【题型】证明题　【知识点】解析几何　【难度】medium
已知双曲线 \( C \) 的中心为坐标原点，\( F_1,F_2 \) 是 \( C \) 的两个焦点，其中左焦点为 \( (-2\sqrt{5},0) \)，离心率为 \( \sqrt{5} \)。

(1) 求 \( C \) 的方程；

(2) 双曲线 \( C \) 上存在一点 \( P \)，使得 \( \angle F_1PF_2 = 120^\circ \)，求三角形 \( PF_1F_2 \) 的面积；

(3) 记 \( C \) 的左、右顶点分别为 \( A_1,A_2 \)，过点 \( (-4,0) \) 的直线 \( l \) 与 \( C \) 的左支交于 \( M,N \) 两点，\( M \) 在第二象限，直线 \( MA_1 \) 与 \( NA_2 \) 交于点 \( P \)。证明：点 \( P \) 在定直线上。

\vspace{1em}
【解答】
【答案】

(1) \( \frac{x^2}{4} - \frac{y^2}{16} = 1 \)

(2) \( \frac{16\sqrt{3}}{3} \)

(3) 证明见解析

\vspace{1em}

【解析】

(1) 设双曲线方程为 \( \frac{x^2}{a^2} - \frac{y^2}{b^2} = 1 \ (a>0,b>0) \)，

由左焦点坐标可知 \( c = 2\sqrt{5} \)，

则 \( e = \frac{c}{a} = \sqrt{5} \)，可得 \( a = 2 \)，\( b = \sqrt{c^2 - a^2} = 4 \)，

双曲线方程为 \( \frac{x^2}{4} - \frac{y^2}{16} = 1 \)。

(2) 由 (1) 知，\( a = 2 \)，\( c = 2\sqrt{5} \)，所以 \( ||PF_1| - |PF_2|| = 2a = 4 \)，\( |F_1F_2| = 2c = 4\sqrt{5} \)，

在 \( \triangle PF_1F_2 \) 中，由余弦定理得 \( \cos \angle F_1PF_2 = \frac{|PF_1|^2 + |PF_2|^2 - |F_1F_2|^2}{2|PF_1||PF_2|} = -\frac{1}{2} \)，

即 \( \frac{(|PF_1| - |PF_2|)^2 + 2|PF_1||PF_2| - |F_1F_2|^2}{2|PF_1||PF_2|} = -\frac{1}{2} \)，

即 \( \frac{16 + 2|PF_1||PF_2| - 80}{2|PF_1||PF_2|} = -\frac{1}{2} \)，所以 \( |PF_1||PF_2| = \frac{64}{3} \)，

所以三角形 \( PF_1F_2 \) 的面积为 \( \frac{1}{2}|PF_1||PF_2| \cdot \sin \angle F_1PF_2 = \frac{1}{2} \times \frac{64}{3} \times \frac{\sqrt{3}}{2} = \frac{16\sqrt{3}}{3} \)。

(3) 证明：由 (1) 可得 \( A_1(-2,0),A_2(2,0) \)，设 \( M(x_1,y_1),N(x_2,y_2) \)，

显然直线 \( MN \) 的斜率不为 0，所以设直线 \( MN \) 的方程为 \( x = my - 4 \)，且 \( -\frac{1}{2} < m < \frac{1}{2} \)，

联立
\[
\begin{cases}
x = my - 4 \\
\frac{x^2}{4} - \frac{y^2}{16} = 1
\end{cases}
\]
，可得 \( (4m^2 - 1)y^2 - 32my + 48 = 0 \)，

且 \( 4m^2 - 1 \neq 0 \)，\( \Delta = 64(4m^2 + 3) > 0 \)，

则 \( y_1 + y_2 = \frac{32m}{4m^2 - 1}, \quad y_1y_2 = \frac{48}{4m^2 - 1} \)，

直线 \( MA_1 \) 的方程为 \( y = \frac{y_1}{x_1 + 2}(x + 2) \)，直线 \( NA_2 \) 的方程为 \( y = \frac{y_2}{x_2 - 2}(x - 2) \)，

联立直线 \( MA_1 \) 与直线 \( NA_2 \) 的方程，消去 \( y \) 可得：

\[
\frac{x + 2}{x - 2} = \frac{y_2(x_1 + 2)}{y_1(x_2 - 2)} = \frac{y_2(my_1 - 2)}{y_1(my_2 - 6)} = \frac{my_1y_2 - 2(y_1 + y_2) + 2y_1}{my_1y_2 - 6y_1}
\]

\[
= \frac{m \cdot \frac{48}{4m^2 - 1} - 2 \cdot \frac{32m}{4m^2 - 1} + 2y_1}{m \cdot \frac{48}{4m^2 - 1} - 6y_1} = \frac{\frac{-16m}{4m^2 - 1} + 2y_1}{\frac{48m}{4m^2 - 1} - 6y_1} = -\frac{1}{3},
\]

由 \( \frac{x + 2}{x - 2} = -\frac{1}{3} \)，可得 \( x = -1 \)，即 \( x_P = -1 \)，

据此可得点 \( P \) 在定直线 \( x = -1 \) 上运动。

\vspace{1em}

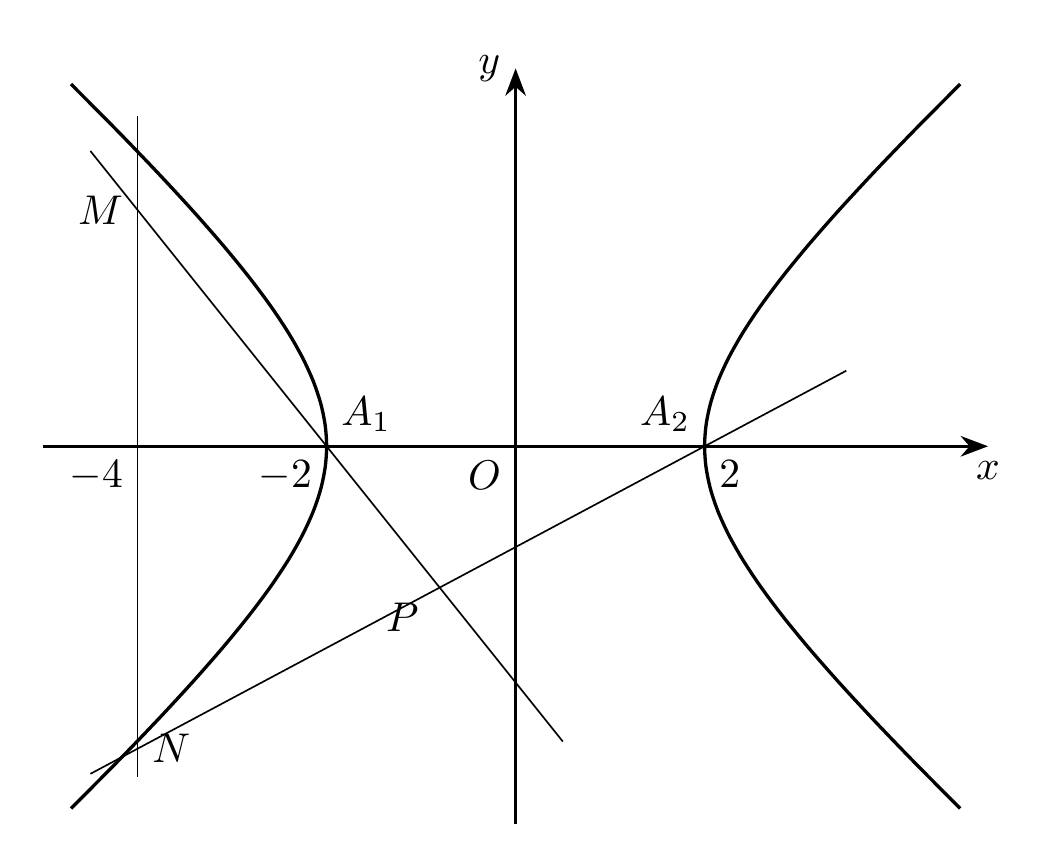